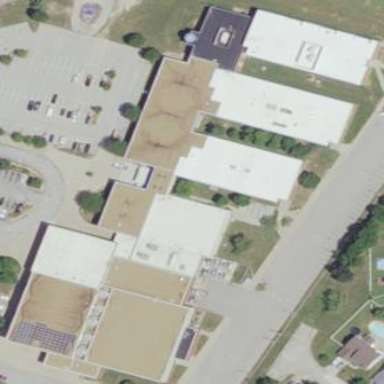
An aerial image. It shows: School building.